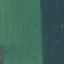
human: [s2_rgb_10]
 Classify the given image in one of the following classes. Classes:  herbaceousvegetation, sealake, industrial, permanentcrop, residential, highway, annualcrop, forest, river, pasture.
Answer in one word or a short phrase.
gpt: AnnualCrop